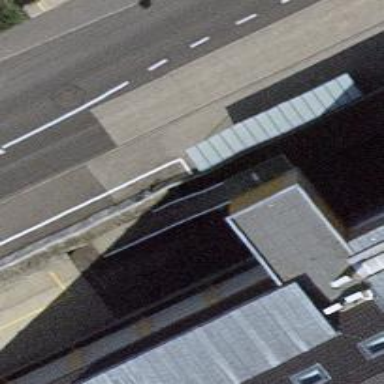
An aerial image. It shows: Wall acting as support.